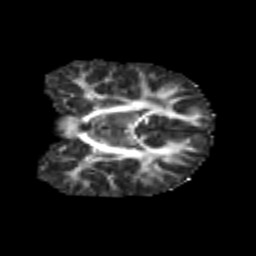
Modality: FA
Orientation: coronal
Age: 6
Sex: male
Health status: healthy